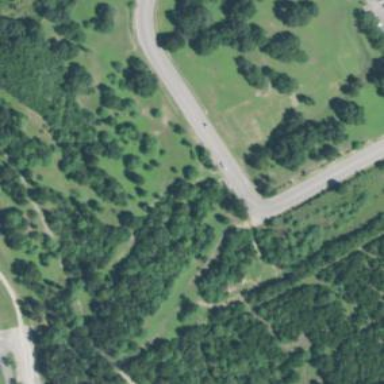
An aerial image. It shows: Disc golf course designed for leisure and sport.